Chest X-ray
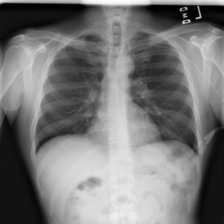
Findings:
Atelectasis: negative
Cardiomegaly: negative
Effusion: negative
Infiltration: negative
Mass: negative
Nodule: negative
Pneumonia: negative
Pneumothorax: negative
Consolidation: negative
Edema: negative
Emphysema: negative
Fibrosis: negative
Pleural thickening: negative
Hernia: negative